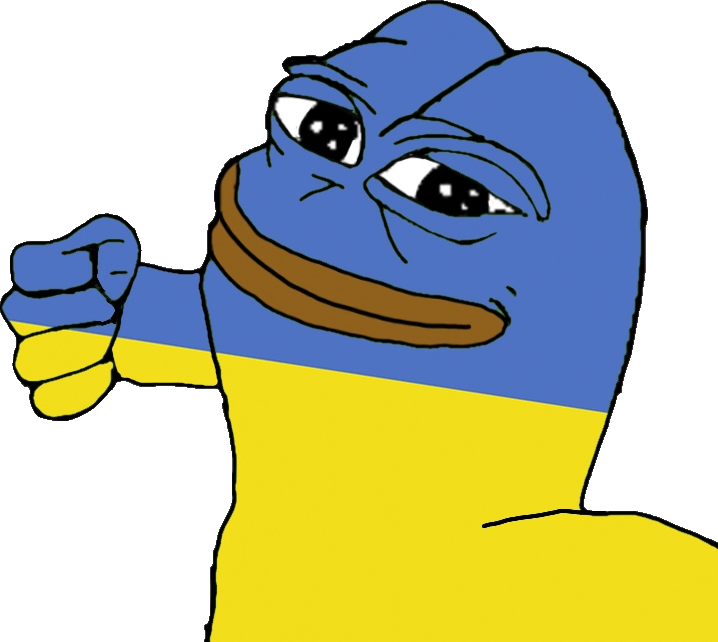
Label: 5_Pepe